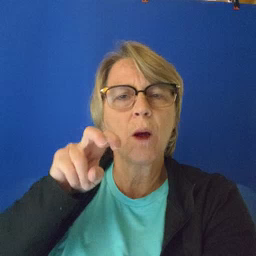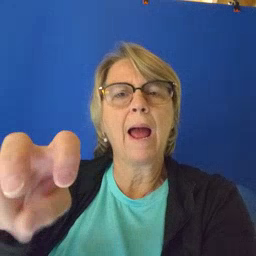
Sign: ride